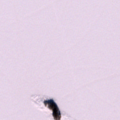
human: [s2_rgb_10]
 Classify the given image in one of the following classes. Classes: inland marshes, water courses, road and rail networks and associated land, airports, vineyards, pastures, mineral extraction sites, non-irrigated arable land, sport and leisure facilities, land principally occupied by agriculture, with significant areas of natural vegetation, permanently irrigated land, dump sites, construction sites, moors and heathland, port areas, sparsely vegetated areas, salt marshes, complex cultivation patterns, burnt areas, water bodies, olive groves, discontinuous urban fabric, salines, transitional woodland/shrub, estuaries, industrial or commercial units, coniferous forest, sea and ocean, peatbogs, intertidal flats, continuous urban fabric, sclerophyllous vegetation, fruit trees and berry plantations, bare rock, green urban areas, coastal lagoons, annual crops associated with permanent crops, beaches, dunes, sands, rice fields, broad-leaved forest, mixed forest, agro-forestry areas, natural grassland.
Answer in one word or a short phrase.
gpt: sea and ocean